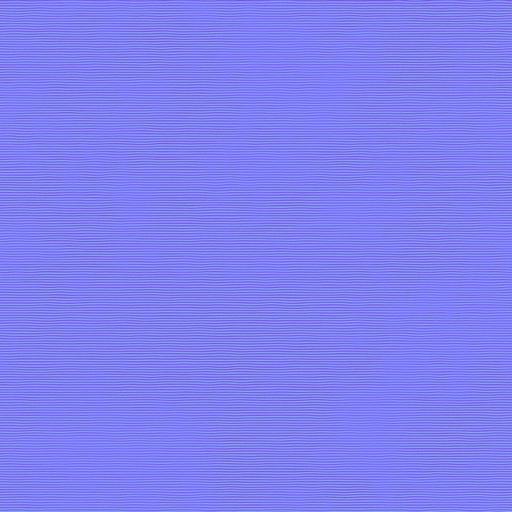
beige carpet cloth dirt dirty fabric floor smudge